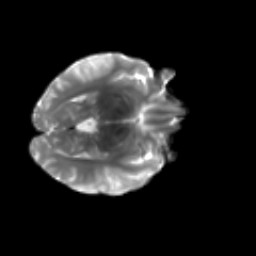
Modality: T2w
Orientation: axial
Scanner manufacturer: siemens
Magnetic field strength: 3 T
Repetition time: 4.16 s
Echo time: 0.0806 s